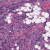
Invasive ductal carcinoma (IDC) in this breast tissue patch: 1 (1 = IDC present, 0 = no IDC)